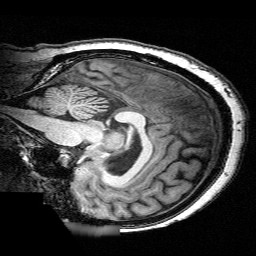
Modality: T1w
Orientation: sagittal
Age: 61
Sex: female
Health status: ill
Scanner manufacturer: siemens
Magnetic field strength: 3 T
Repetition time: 0.0025 s
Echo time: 0.00336 s